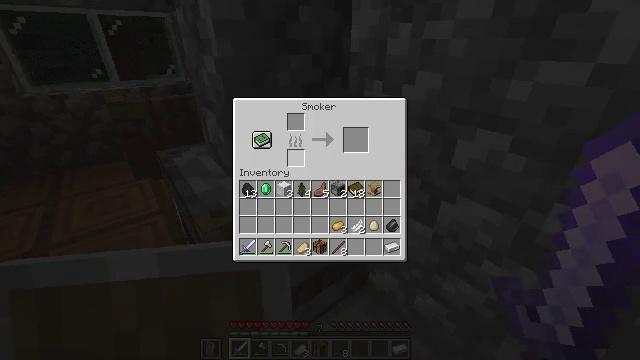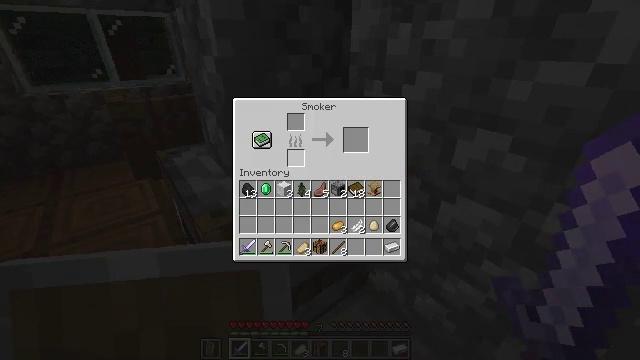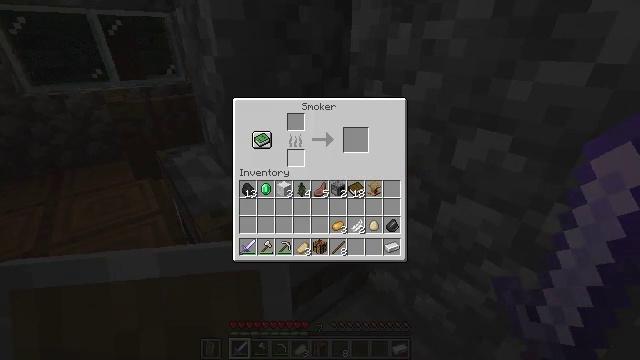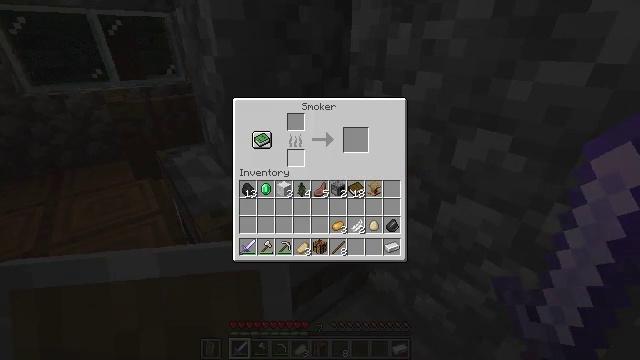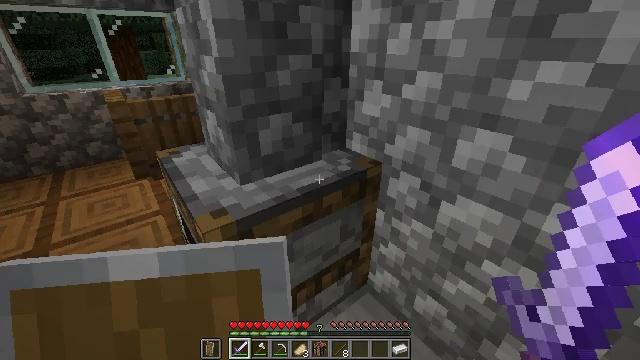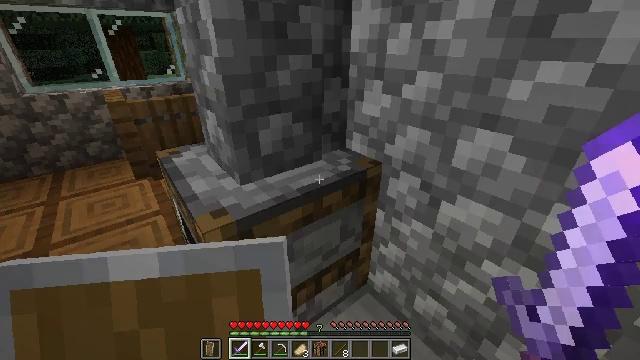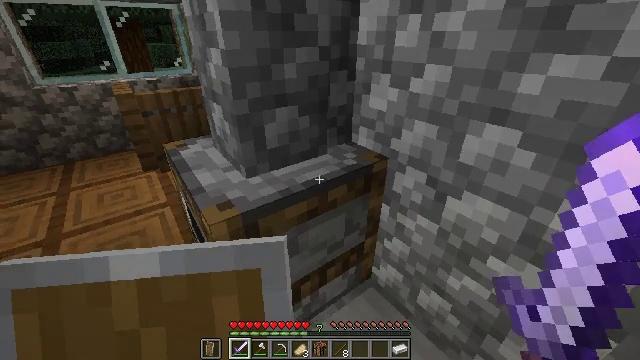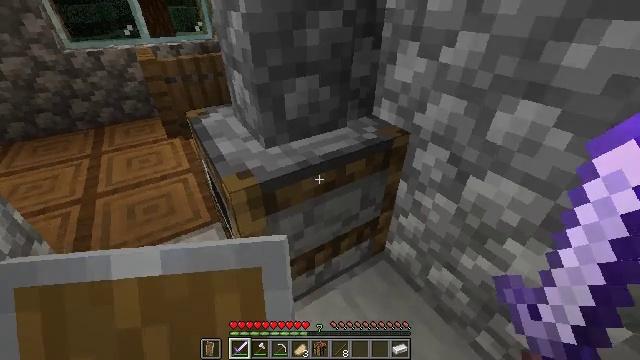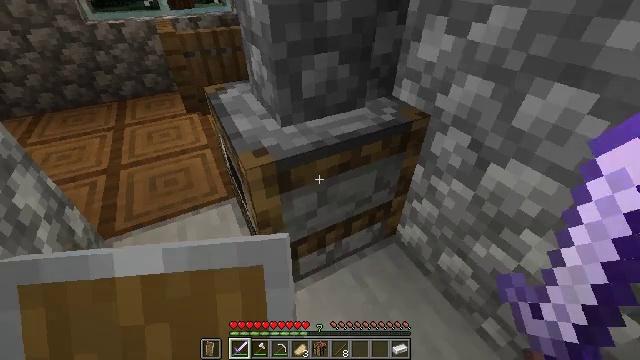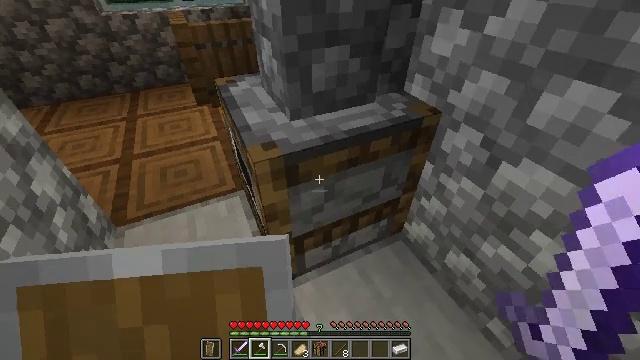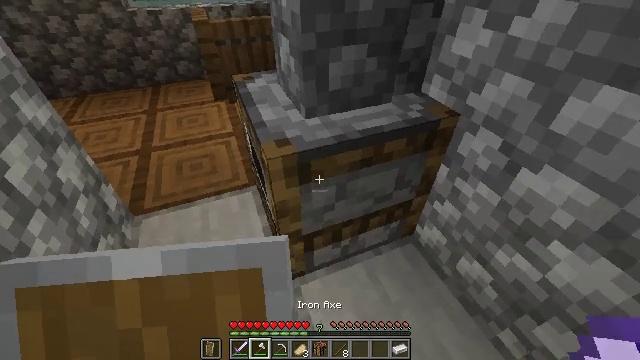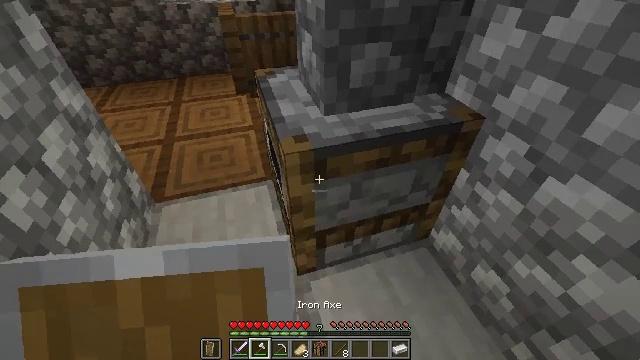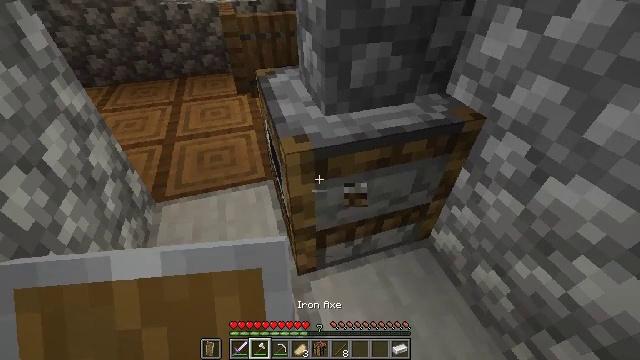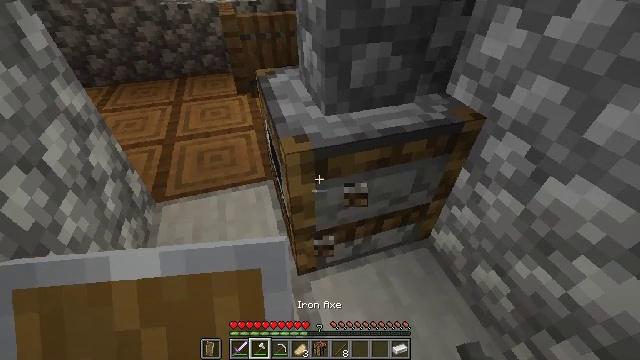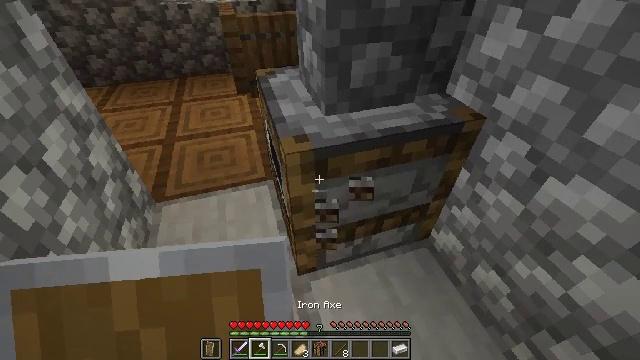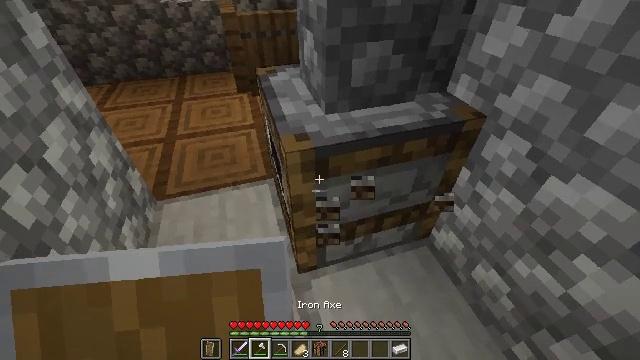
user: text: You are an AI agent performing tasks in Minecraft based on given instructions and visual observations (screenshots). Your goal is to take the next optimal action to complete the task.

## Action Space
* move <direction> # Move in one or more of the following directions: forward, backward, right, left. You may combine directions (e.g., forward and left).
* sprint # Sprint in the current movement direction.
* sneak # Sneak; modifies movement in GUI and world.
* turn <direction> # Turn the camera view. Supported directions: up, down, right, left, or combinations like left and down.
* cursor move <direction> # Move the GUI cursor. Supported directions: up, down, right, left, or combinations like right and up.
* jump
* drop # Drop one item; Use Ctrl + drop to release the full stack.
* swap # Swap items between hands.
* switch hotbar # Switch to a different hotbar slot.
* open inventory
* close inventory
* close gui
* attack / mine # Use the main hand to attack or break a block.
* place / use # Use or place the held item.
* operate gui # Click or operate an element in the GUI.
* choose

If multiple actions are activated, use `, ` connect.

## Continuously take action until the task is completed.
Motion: motion action
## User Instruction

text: Destroy the smoker to move it.
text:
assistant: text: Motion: no_op
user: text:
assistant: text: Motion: no_op
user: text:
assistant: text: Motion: no_op
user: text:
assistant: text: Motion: no_op
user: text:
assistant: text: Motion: close gui
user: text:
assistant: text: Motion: turn left and down, open inventory
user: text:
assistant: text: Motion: turn left and down, open inventory
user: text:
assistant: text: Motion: turn left and down
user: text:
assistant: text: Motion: turn left and down, switch to hotbar 2
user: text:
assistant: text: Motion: turn left, switch to hotbar 2
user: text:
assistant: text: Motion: turn left, switch to hotbar 2
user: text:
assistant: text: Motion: attack / mine, switch to hotbar 2
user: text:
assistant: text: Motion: attack / mine
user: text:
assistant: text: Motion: attack / mine
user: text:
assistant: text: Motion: attack / mine
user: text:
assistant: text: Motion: turn down, attack / mine
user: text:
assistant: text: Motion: attack / mine
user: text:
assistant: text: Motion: attack / mine
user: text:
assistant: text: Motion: attack / mine
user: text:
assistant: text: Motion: attack / mine
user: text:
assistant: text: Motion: attack / mine
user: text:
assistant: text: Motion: attack / mine
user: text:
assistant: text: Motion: attack / mine
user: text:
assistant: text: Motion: attack / mine
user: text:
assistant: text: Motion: attack / mine, switch to hotbar 3
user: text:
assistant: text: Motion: attack / mine, switch to hotbar 3
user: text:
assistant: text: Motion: attack / mine
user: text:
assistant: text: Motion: attack / mine
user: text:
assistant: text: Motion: attack / mine
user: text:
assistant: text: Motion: attack / mine